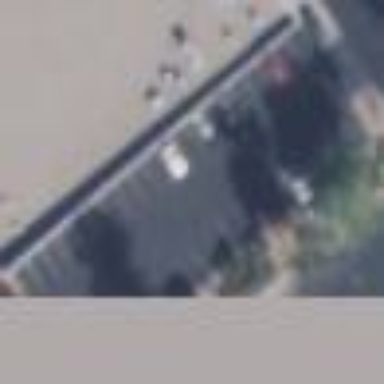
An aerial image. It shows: Parking area with surface.